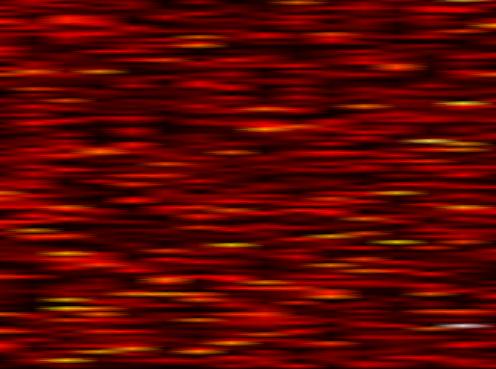
Label: OFDM